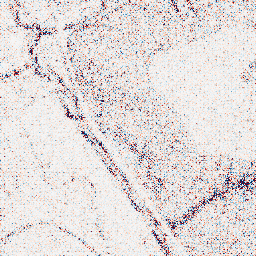
Category: wavelet
Decomposition family: wavelet_reverse_biorthogonal
Decomposition parameters: wavelet: rbio2.4
level: 1
Upsampling method: regularized
Upsampling parameters: scale: 2
lambda_reg: 0.1
Upsampling scale: 2